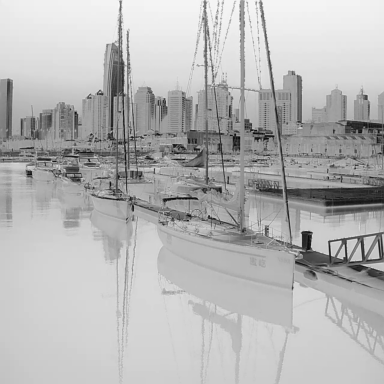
There are five objects shown in the infrared image, including two canoes, and three sailboats.